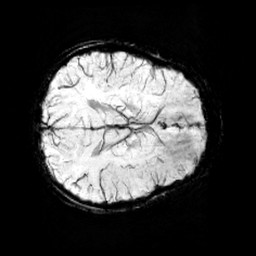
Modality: minIP
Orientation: axial
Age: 13
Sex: female
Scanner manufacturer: siemens
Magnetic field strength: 3 T
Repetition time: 0.027 s
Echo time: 0.02 s